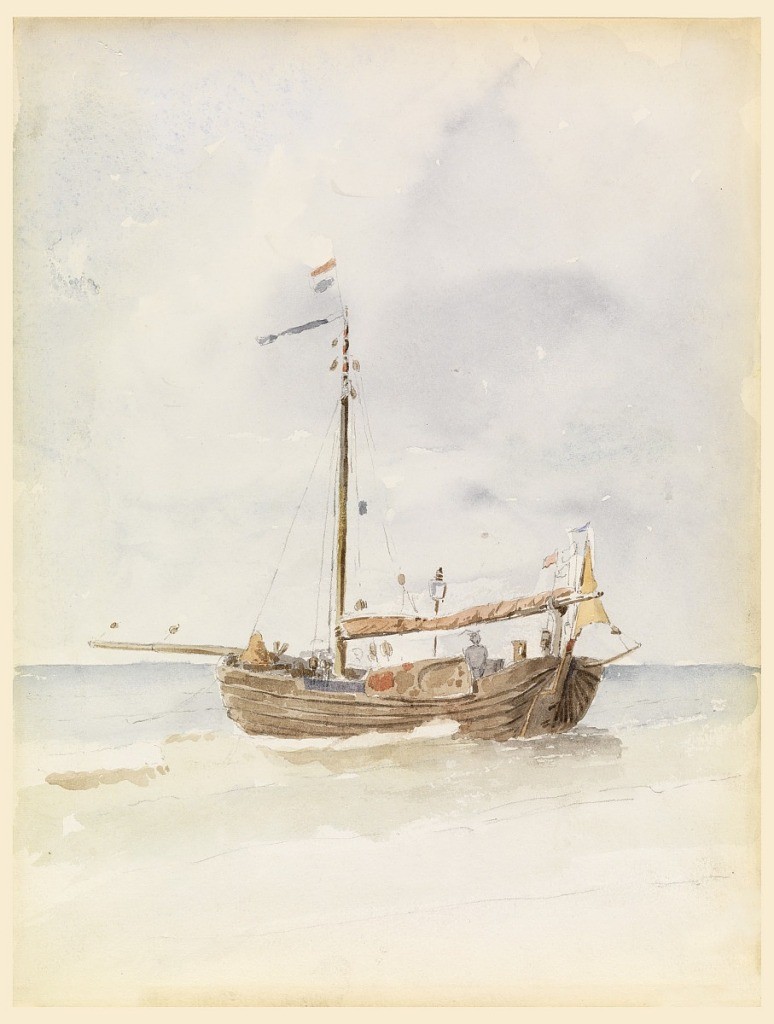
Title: A Dutch Barge
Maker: Whitney Warren Jr., American, 1864–1943
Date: August 20, 1887
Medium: Graphite, brush and watercolor on cream laid paper
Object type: Drawing
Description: A moored barge, shown obliquely from the stern. The Dutch colors are flying.